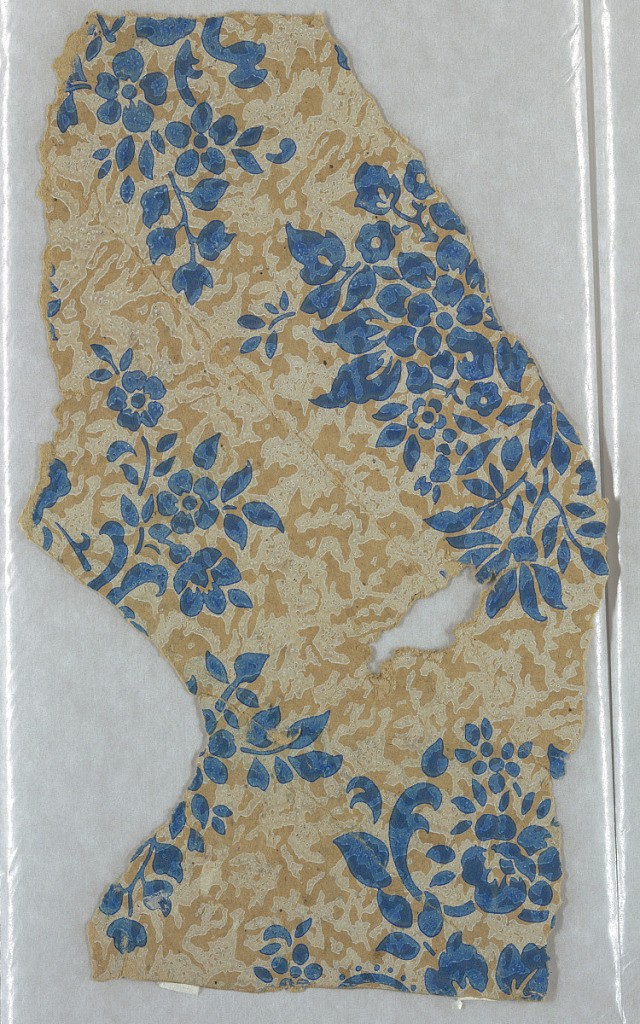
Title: Sidewall
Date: ca. 1850
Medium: Machine-printed paper
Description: On an ungrounded paper is an all-over texture design in white with over-printed clusters of blue flowers and foliage. Both white and blue printed with diluted, transparent pigment.